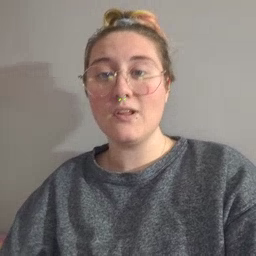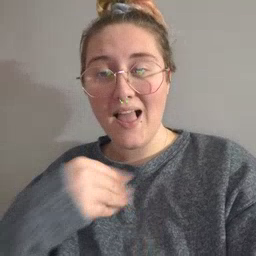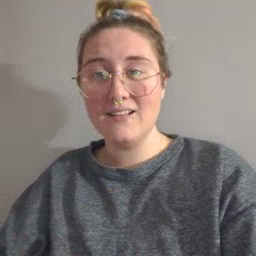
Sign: white